Question: I am looking for an effective way to disable(grey) items in a MFC C++ application. Depending on if the user is signed into a SQL Server or Oracle account, I wish to disable a section of GUI items.
I have used the following code to disable one of my two "Create User" buttons.
'''
if(checkIsSQLServer())
{
CWnd *oraCreateUser = GetDlgItem(BTN_ORA_CREATE);
oraCreateUser->EnableWindow(false); //Disable Oracle "Create User" button
}
else
{
CWnd *sqlCreateLogin = GetDlgItem(BTN_SQL_CREATE);
sqlCreateLogin->EnableWindow(false); //Disable SQL Server "Create User" button.
}
'''

.
This code works perfectly, however it only disables the button. I wish to disable all items within either groupbox.
Do I need to create a 'CWnd*' object for every item I wish to disable? Is there a more effective way, such as a way to disable all items that are contained within a group box?
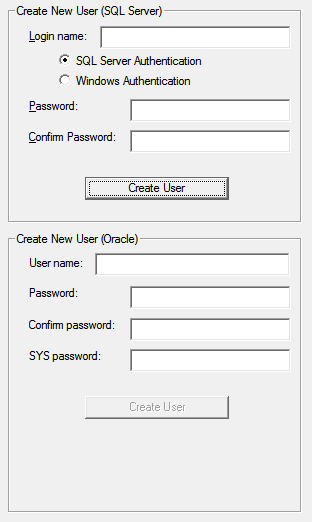
Answer: I use this:
'''
void EnableDlgItem (CWnd *dlg, int items[], BOOL bEnable)
{
int i = 0, item ;
while ((item = items[i++]) != 0)
{
CWnd *pControl = dlg->GetDlgItem(item) ;
if (pControl != NULL)
pControl->EnableWindow(bEnable) ;
}
}
...
'''
And in some 'CYourDialog::OnSomethingFunction()'
'''
static int ids[] = {IDOK, IDC_EDIT1, IDC_EDIT2, 0};
EnableDlgItem(this, ids, FALSE);
'''